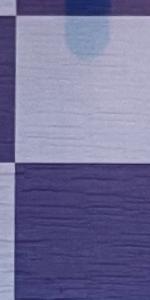
Label: Empty